Question: How would I achieve the below shown design using html and css?

The sidebar should be on top of all other items such as logo and menu and content. The menu should be behind wrap the sidebar. The content are is in 'L' shape. The content area should go up to sidebar and the come below the sidebar. The sidebar length is less than the total content area.
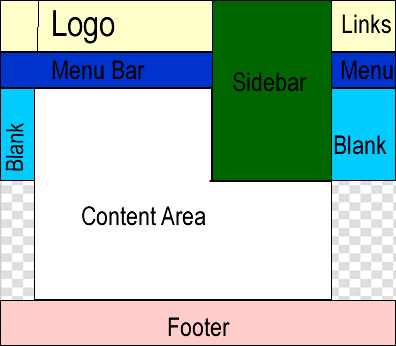
Answer: Here is a good rough draft to get you started.
(http://jsfiddle.net/tech0925/Sm8HB/)
Cheers!